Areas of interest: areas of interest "Insurance Company"
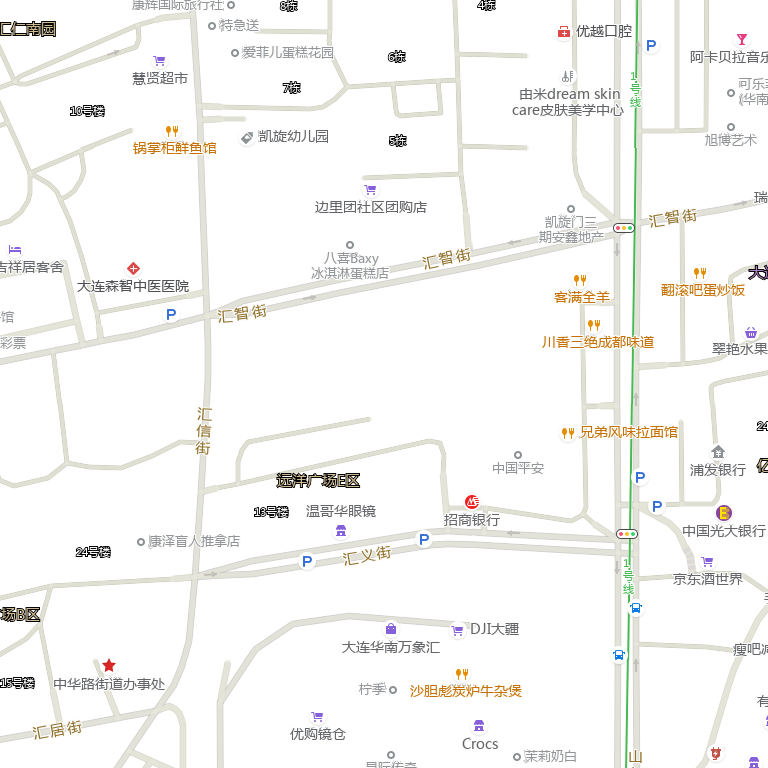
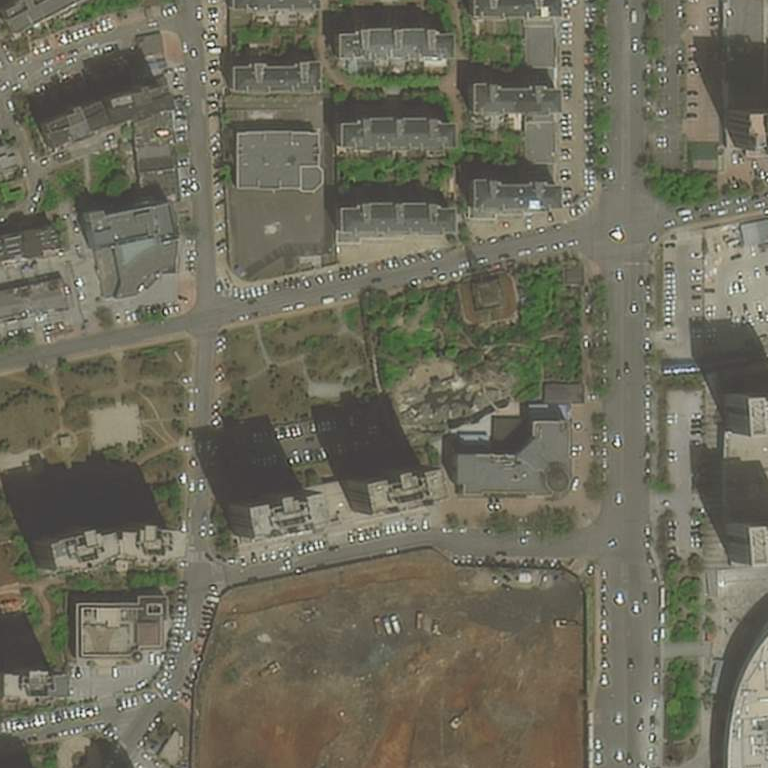